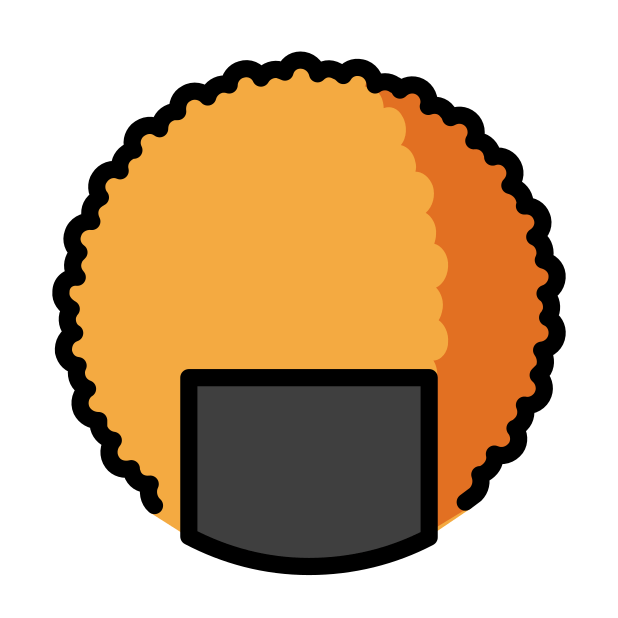
rice cracker